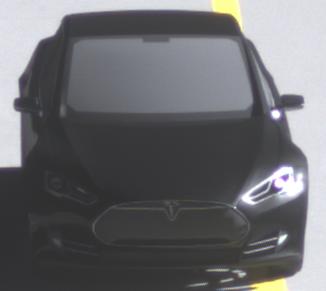
Make: Tesla
Model: Model S 60
Detailed model: Model S
Model produced from: 2013/10
Model produced until: 2014/10
Doors: 5
Color: black
Road condition: wet road
Daytime: midday
Contrast: high contrast